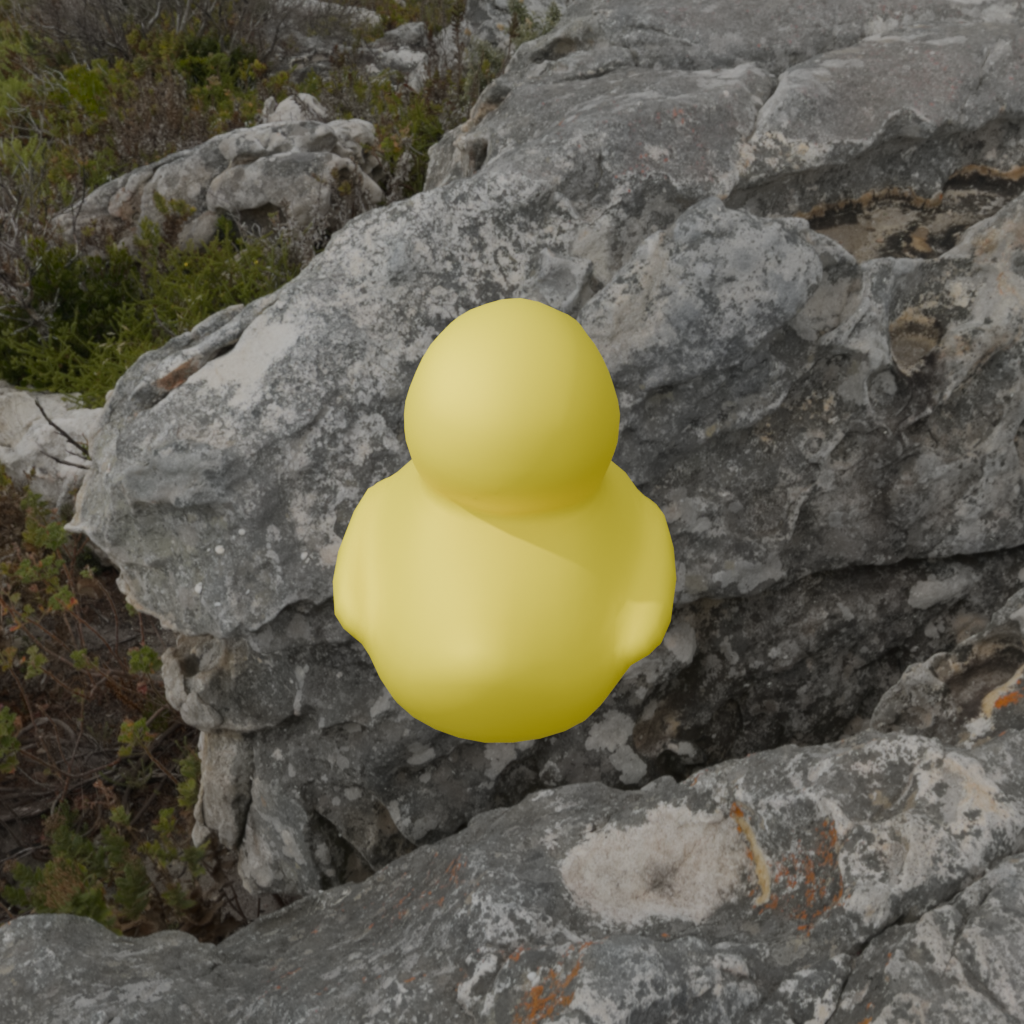
an image of a yellow rubber duck seen from <back> rocky landscape with a cloudy view of the sea.